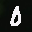
Label: 0